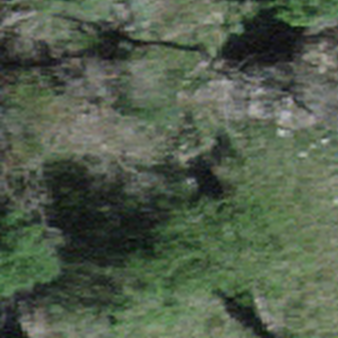
Label: other